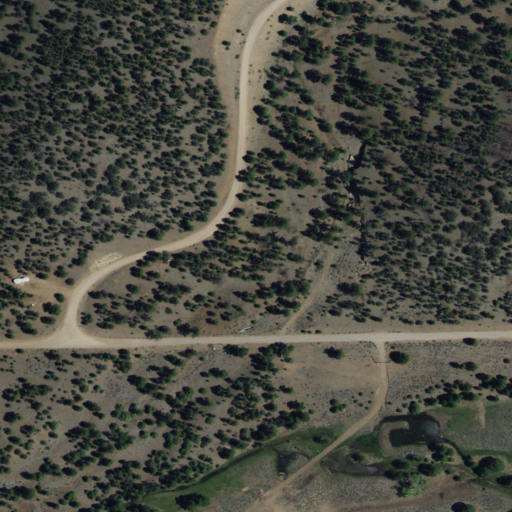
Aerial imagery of valley in New Mexico named Poison Canyon containing evergreen forest and shrub